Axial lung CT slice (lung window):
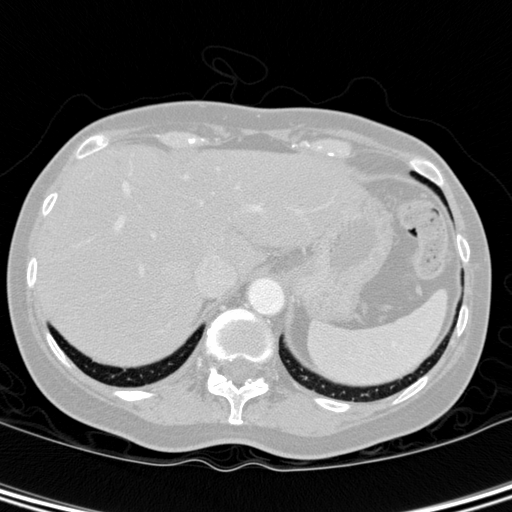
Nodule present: no